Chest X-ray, AP view. Patient: 33 years old, sex M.
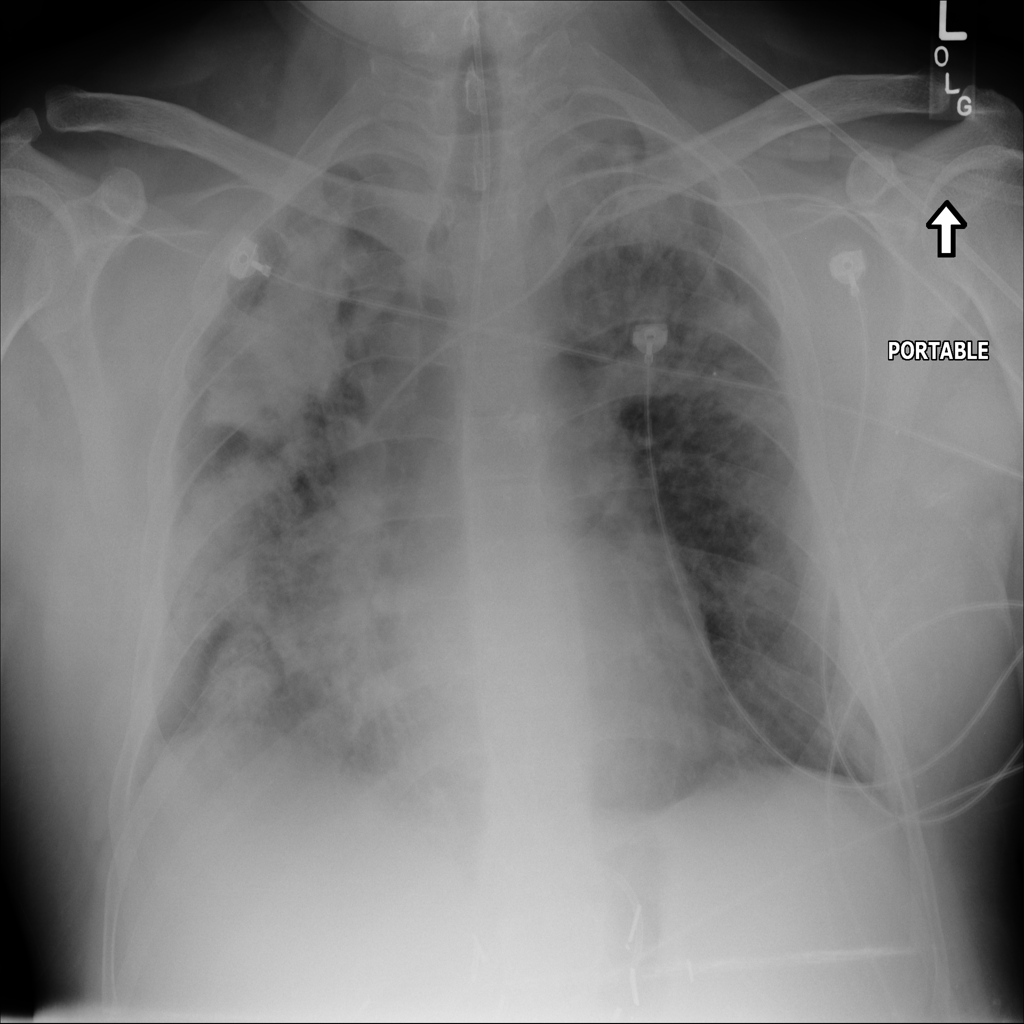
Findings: No Finding